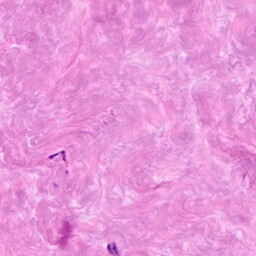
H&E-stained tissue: Breast